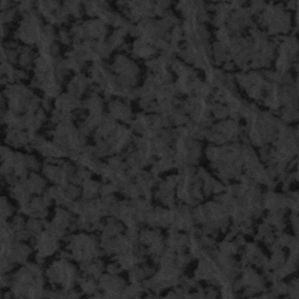
Label: frost